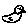
Label: bird